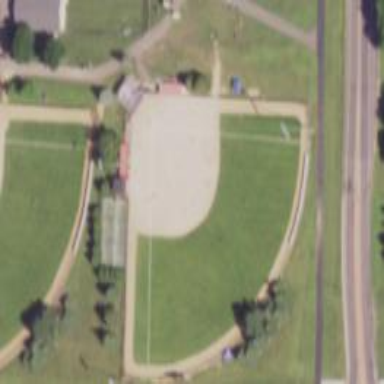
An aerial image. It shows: Baseball pitch for leisure land.